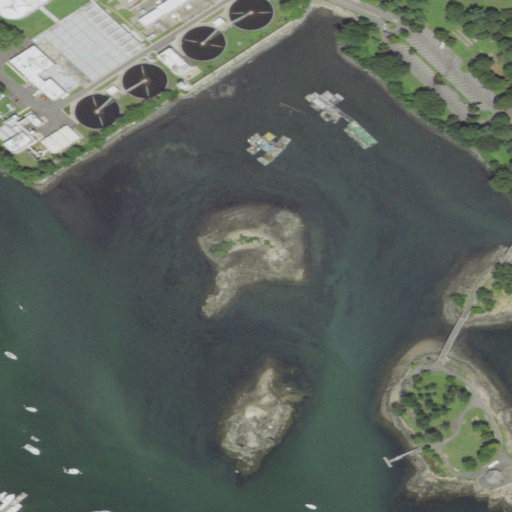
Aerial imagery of island in New York named Tank Island containing open water, medium intensity development, low intensity development, high intensity development, open development, herbaceous wetlands, and barren land